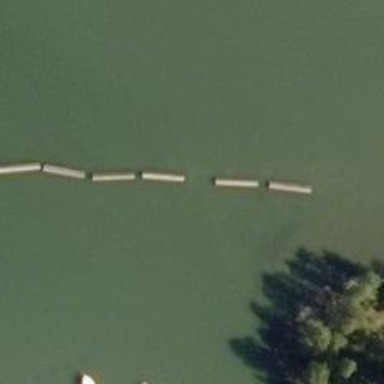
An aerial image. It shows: Breakwater structure.